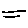
Label: line